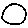
Label: circle